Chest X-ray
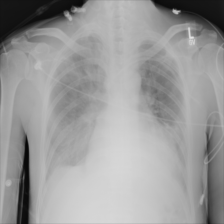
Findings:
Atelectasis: positive
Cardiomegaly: negative
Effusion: negative
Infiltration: negative
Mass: negative
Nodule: negative
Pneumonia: negative
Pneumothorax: negative
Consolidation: negative
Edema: negative
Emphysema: negative
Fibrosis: negative
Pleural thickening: negative
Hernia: negative